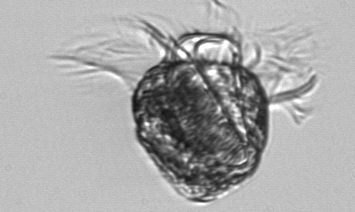
Label: Strombidium_capitatum